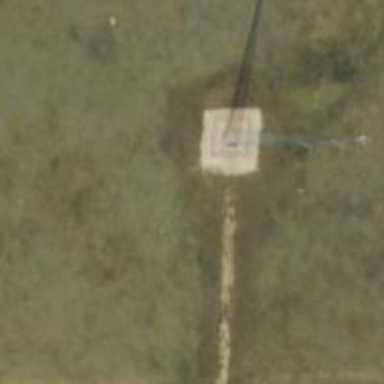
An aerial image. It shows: Mast tower used for communication.